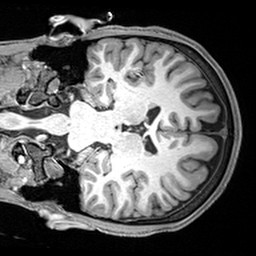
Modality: T1w
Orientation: coronal
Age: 20
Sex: male
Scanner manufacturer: siemens
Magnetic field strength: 3 T
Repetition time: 2.4 s
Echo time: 0.0022 s